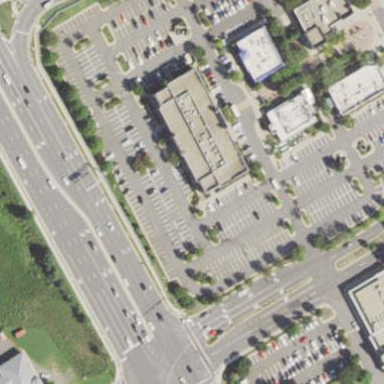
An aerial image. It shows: Retail building.